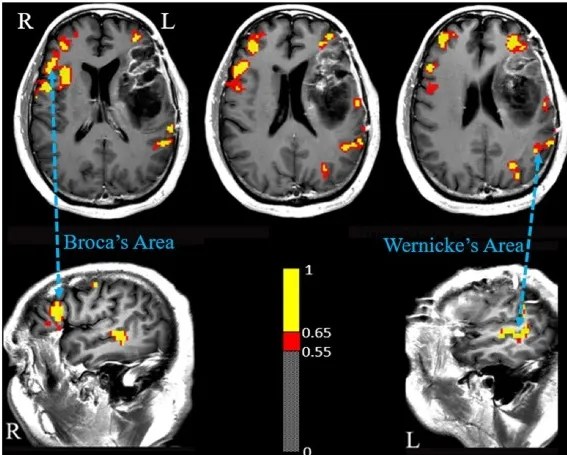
(B) Language fMRI prior to second surgery. A verbal fluency task shows activated Broca's Area homolog in the right hemisphere and Wernicke's Area in the left hemisphere. Activation was also seen anterior and posterior to the expected Broca's Area in the left hemisphere. Intraoperative cortical stimulation elicited no speech disturbance in the anterior margin and motor-related disturbances in the posterior margin. The figure shows voxels activated at a correlation coefficient of 0.55 (p = 1.7 x 10-7) or higher.
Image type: radiology (mri)